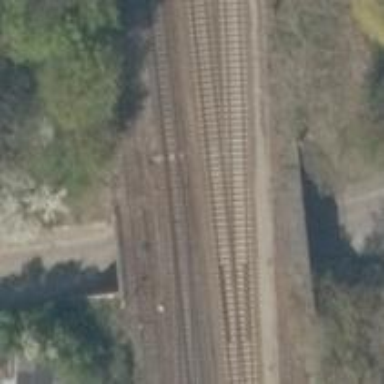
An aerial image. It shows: Railway spur bridge.